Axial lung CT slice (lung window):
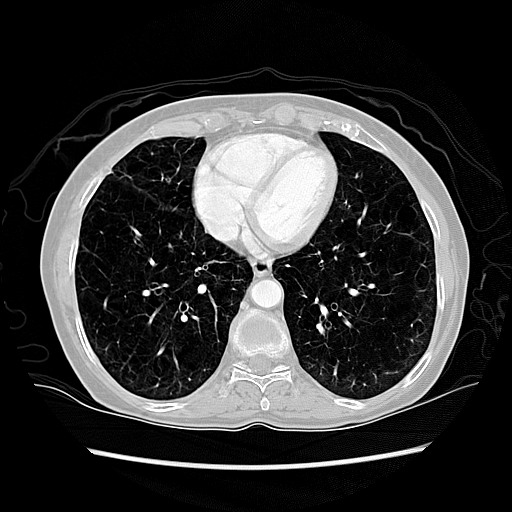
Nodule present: no